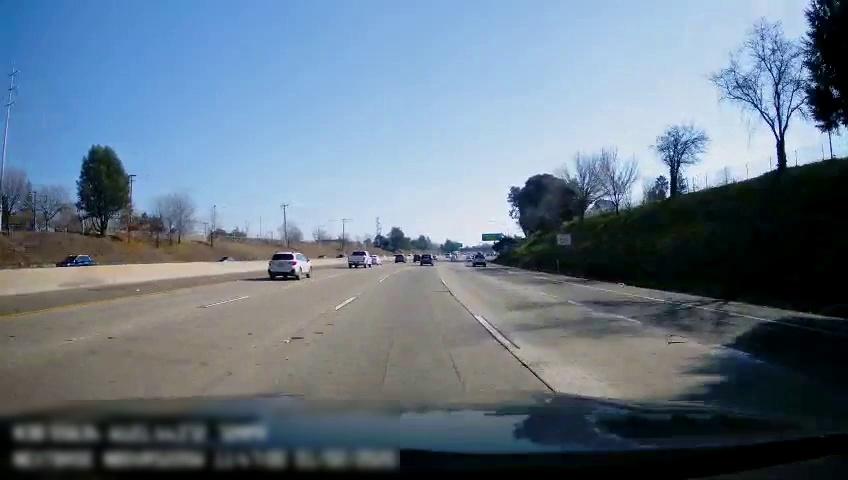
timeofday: Day
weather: Sunny
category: Drivable Space
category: Vehicles | SUV
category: Vehicles | Car
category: Vehicles | SUV
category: Vehicles | SUV
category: Vehicles | SUV
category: Vehicles | SUV
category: Lanes | Alternate Lane
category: Lanes | Alternate Lane
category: Lanes | Alternate Lane
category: Lanes | Alternate Lane
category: Lanes | Current Lane
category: Lanes | Alternate Lane
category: Traffic | Signs